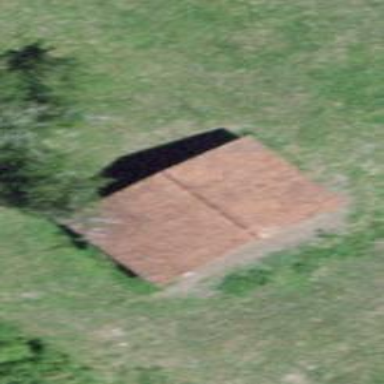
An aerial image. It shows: Barn.